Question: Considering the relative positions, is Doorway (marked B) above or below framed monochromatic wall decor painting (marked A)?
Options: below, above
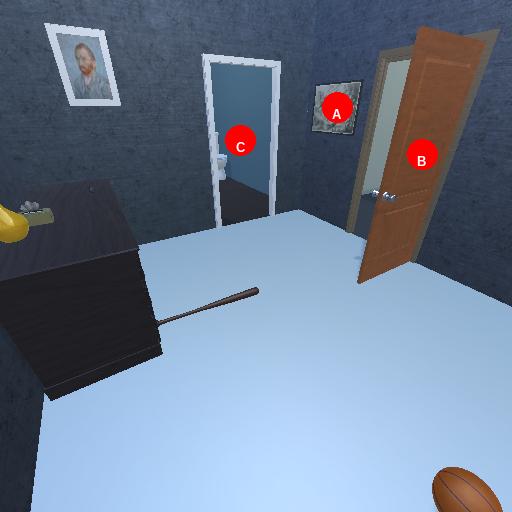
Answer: below